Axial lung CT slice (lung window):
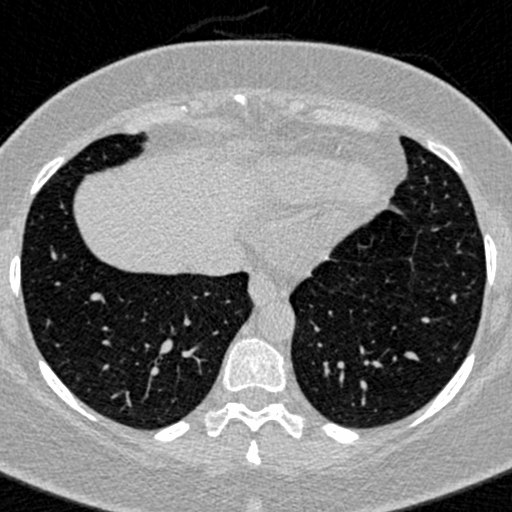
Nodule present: no